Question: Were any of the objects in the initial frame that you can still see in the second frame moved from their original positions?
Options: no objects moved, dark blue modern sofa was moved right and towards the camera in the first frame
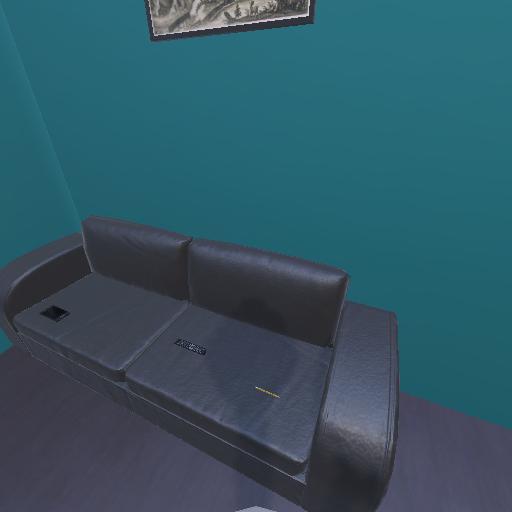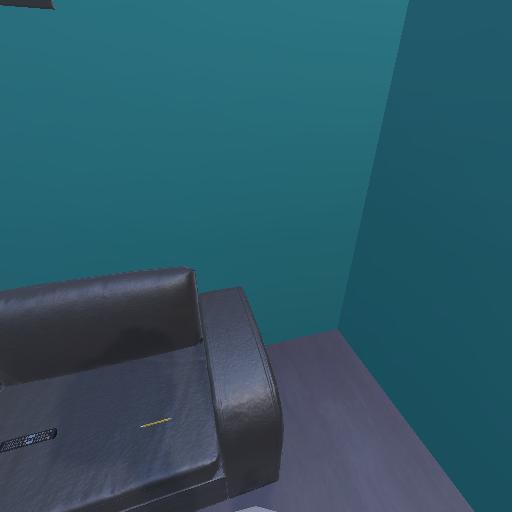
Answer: no objects moved